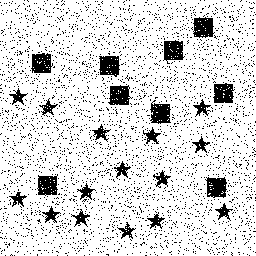
Squares: 9
Triangles: 0
Stars: 15
Total shapes: 24